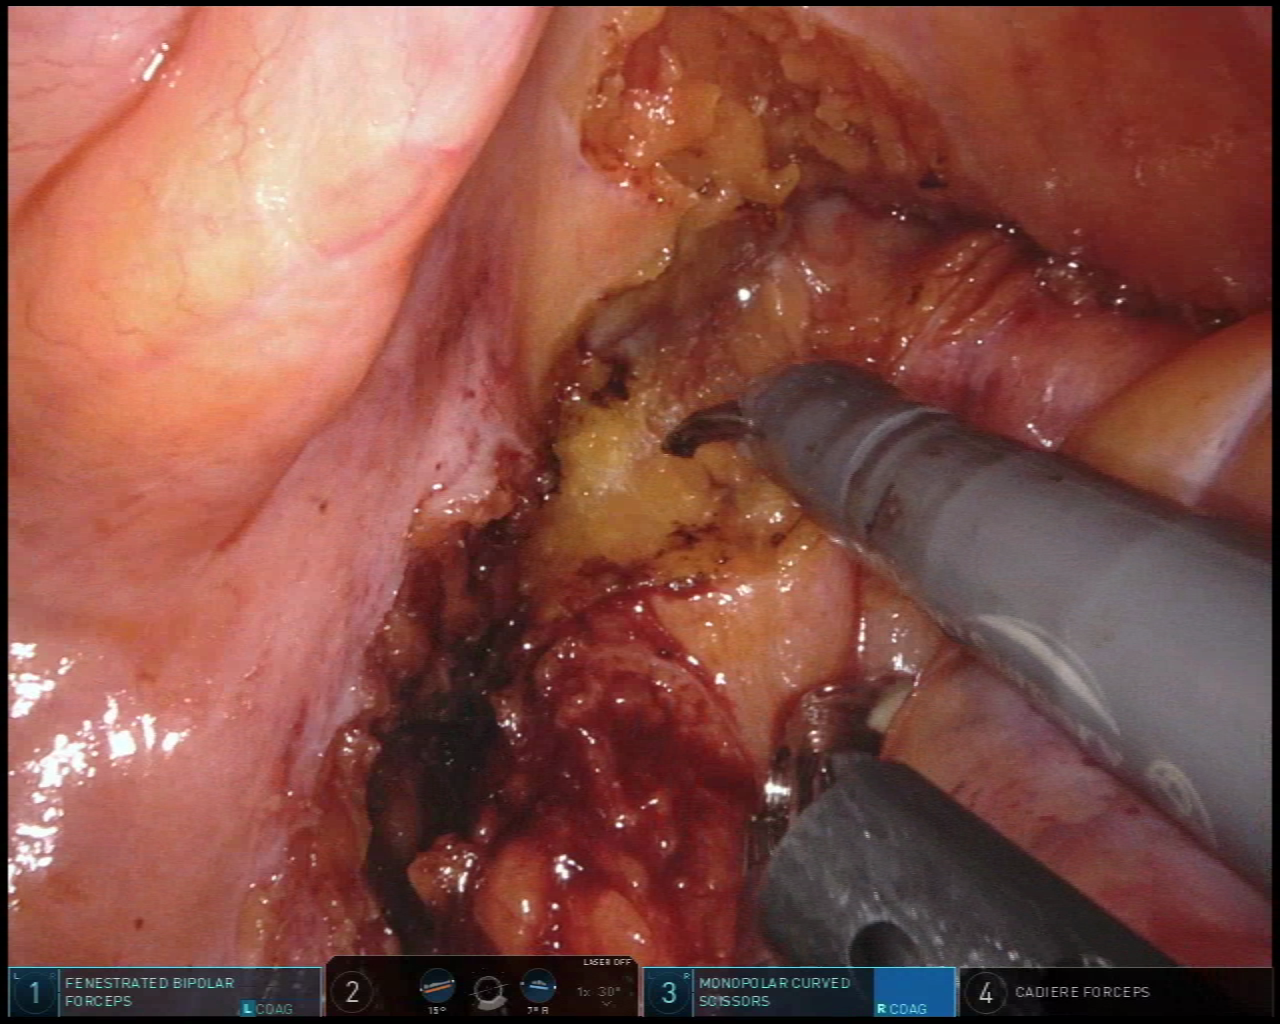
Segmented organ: vesicular_glands
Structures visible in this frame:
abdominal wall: no
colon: no
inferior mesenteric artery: no
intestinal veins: no
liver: no
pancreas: no
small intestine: no
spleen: no
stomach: no
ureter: no
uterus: no
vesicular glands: yes